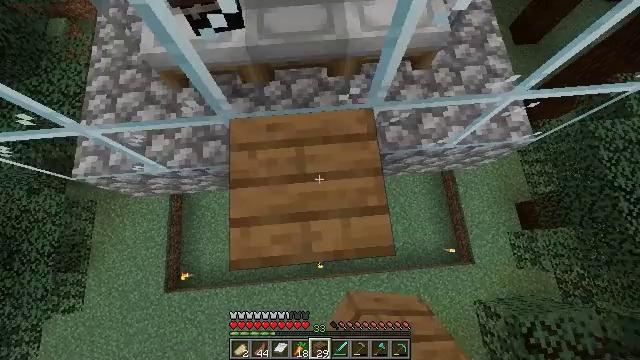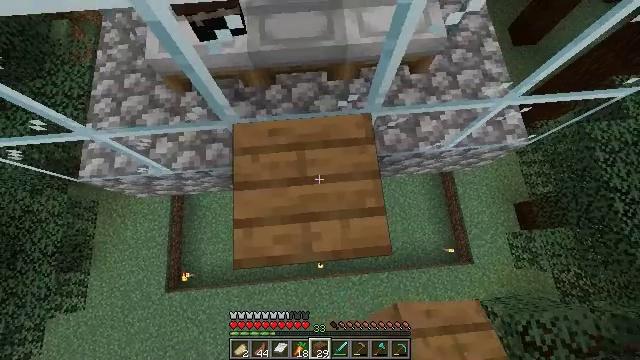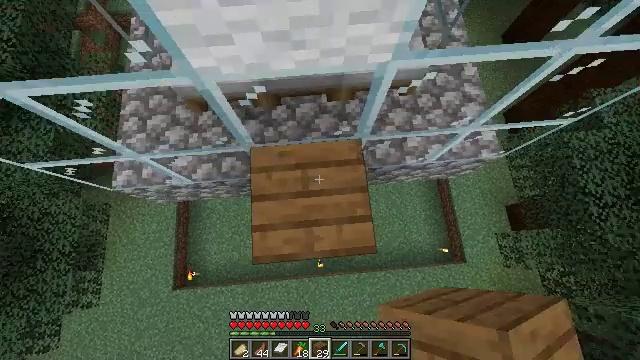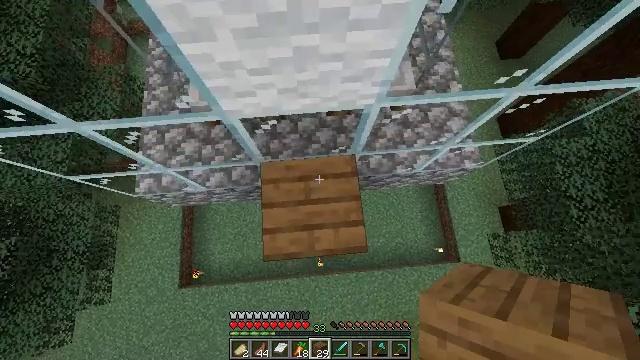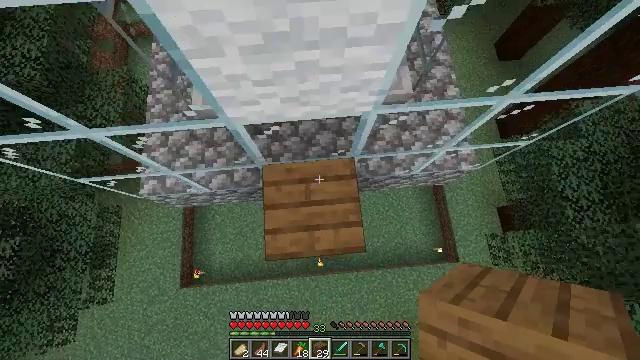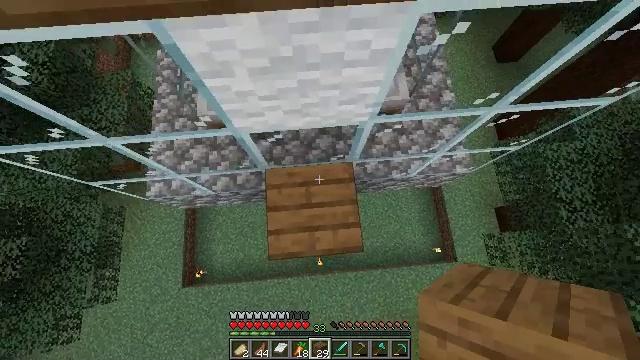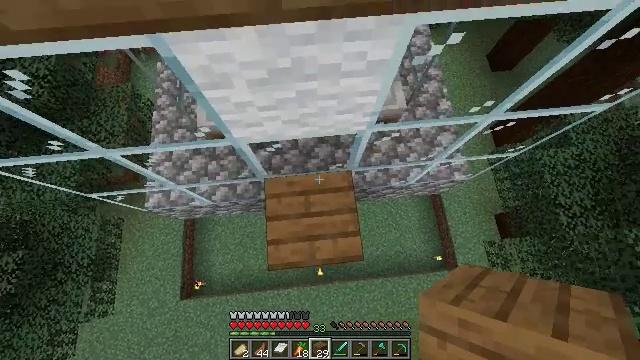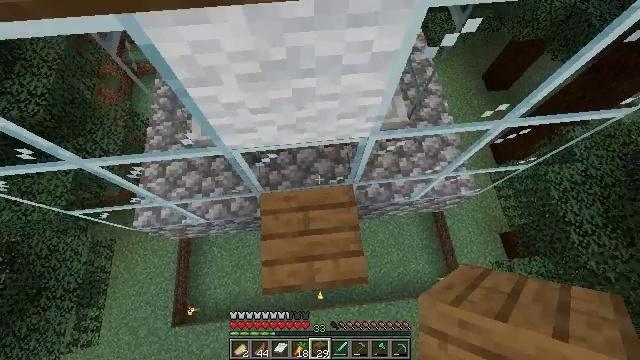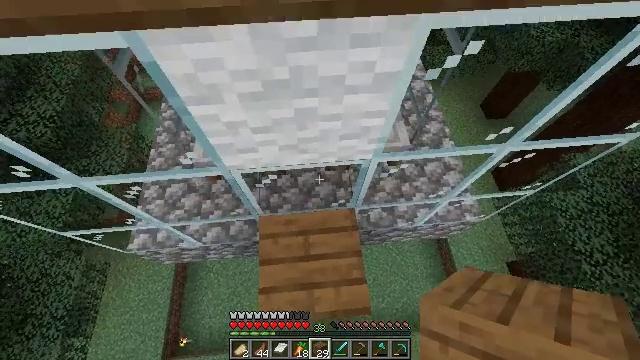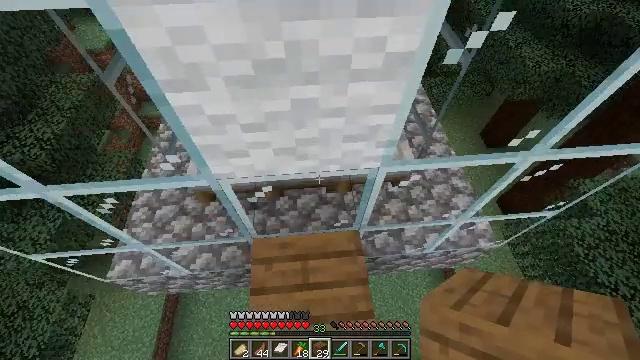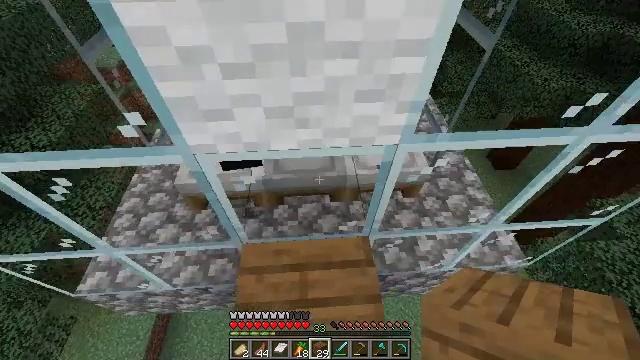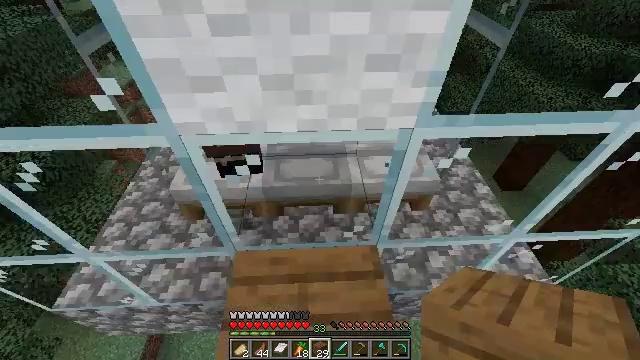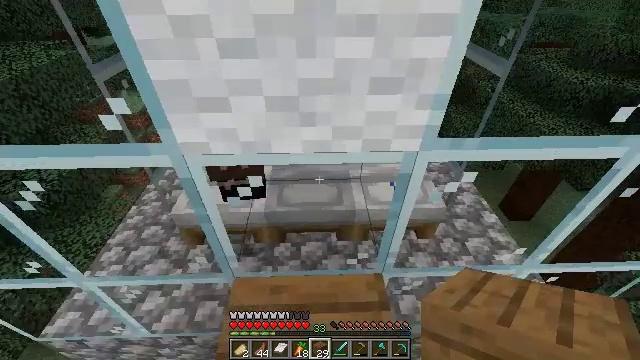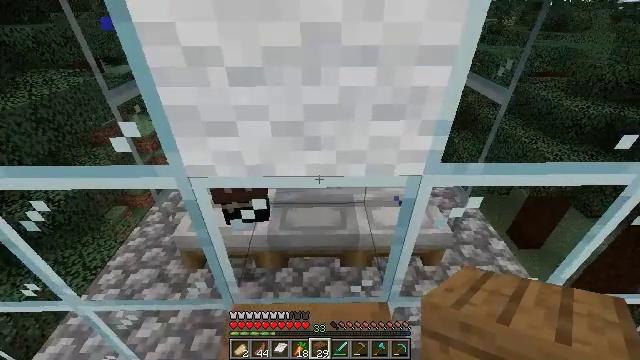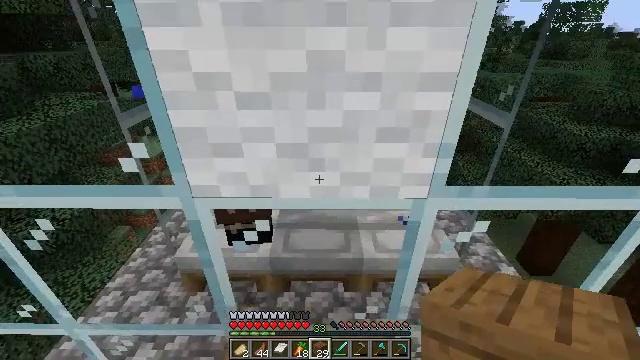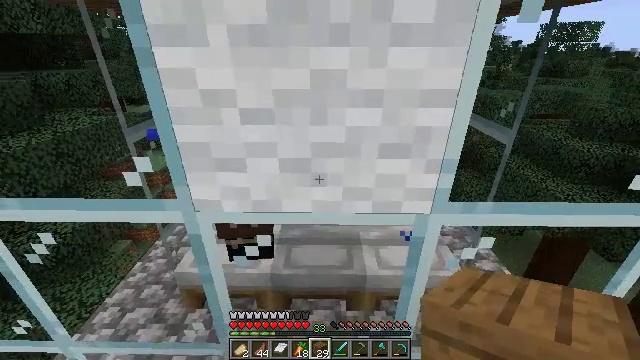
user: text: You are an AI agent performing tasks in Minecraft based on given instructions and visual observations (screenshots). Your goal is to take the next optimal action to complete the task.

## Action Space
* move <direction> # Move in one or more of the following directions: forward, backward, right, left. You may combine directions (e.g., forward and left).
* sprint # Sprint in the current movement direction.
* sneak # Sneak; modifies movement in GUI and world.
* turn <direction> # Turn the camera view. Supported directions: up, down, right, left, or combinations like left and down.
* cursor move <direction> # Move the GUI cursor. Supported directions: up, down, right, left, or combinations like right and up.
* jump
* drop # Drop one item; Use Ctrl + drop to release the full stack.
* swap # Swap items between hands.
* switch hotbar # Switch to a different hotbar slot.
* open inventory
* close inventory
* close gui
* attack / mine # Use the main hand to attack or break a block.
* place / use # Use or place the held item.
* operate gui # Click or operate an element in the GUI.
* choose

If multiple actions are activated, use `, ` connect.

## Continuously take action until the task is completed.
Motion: motion action
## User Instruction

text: Gather white wool from a build.
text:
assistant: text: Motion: jump
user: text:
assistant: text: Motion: jump
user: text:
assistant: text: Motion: jump
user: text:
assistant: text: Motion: jump
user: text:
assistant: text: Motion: no_op
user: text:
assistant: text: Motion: turn up
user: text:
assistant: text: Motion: turn up
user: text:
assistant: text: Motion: turn up
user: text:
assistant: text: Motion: turn up
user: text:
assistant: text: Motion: turn left and up
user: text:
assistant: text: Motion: turn left and up
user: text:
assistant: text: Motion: turn left and up
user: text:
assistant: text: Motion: turn left and up
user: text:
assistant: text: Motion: turn left and up
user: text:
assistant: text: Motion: turn up
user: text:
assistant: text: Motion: turn up
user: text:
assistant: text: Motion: turn up
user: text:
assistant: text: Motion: turn up
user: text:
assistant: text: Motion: no_op
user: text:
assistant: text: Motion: no_op
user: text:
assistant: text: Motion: no_op
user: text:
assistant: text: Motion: no_op
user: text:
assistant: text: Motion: no_op
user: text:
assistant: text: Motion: turn up
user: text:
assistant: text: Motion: no_op
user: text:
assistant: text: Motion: no_op
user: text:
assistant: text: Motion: no_op
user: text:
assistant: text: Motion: no_op
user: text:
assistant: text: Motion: no_op
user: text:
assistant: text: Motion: no_op